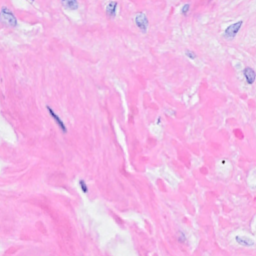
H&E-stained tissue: Breast